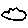
Label: cloud